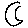
Label: moon